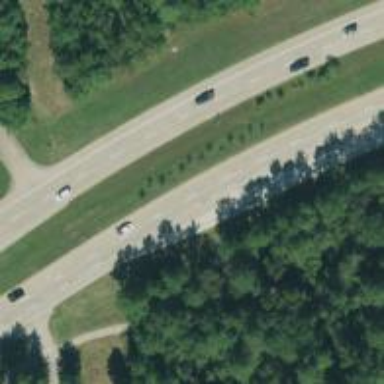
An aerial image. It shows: Primary highway.